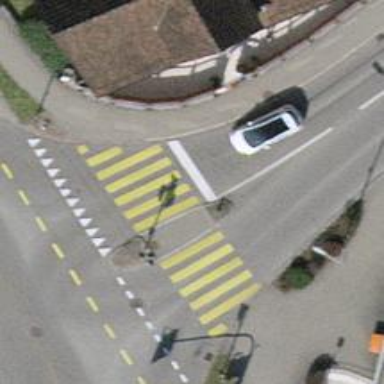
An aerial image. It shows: Road with traffic signals.